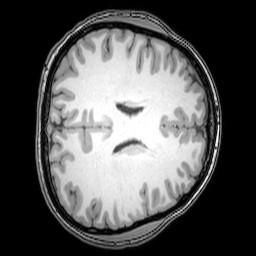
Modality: T1w
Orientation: axial
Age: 25
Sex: female
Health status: healthy
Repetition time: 0.081 s
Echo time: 0.037 s